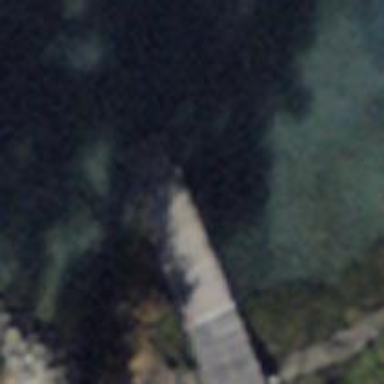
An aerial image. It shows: Man-made pier.